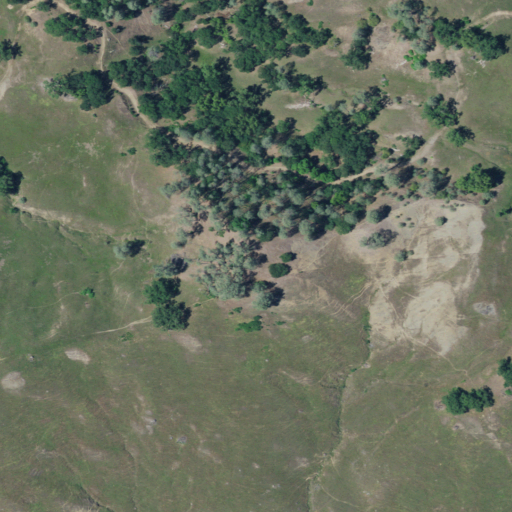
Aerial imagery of ridge(s) in California named Box Spring Ridge containing shrub, grassland, and mixed forest